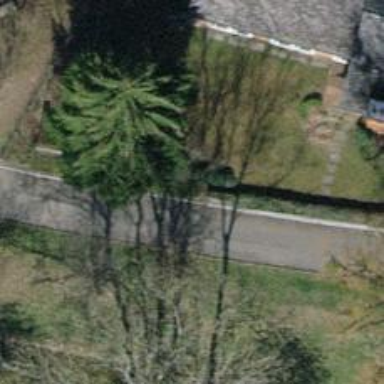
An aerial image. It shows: Urban tree adds touch of nature to the surroundings.